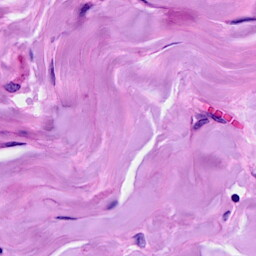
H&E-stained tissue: Breast